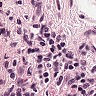
Metastatic tissue present: no